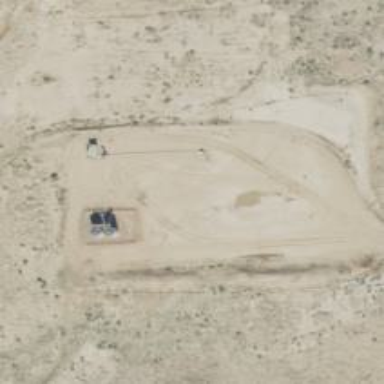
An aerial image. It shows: Petroleum well.